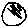
Label: moon